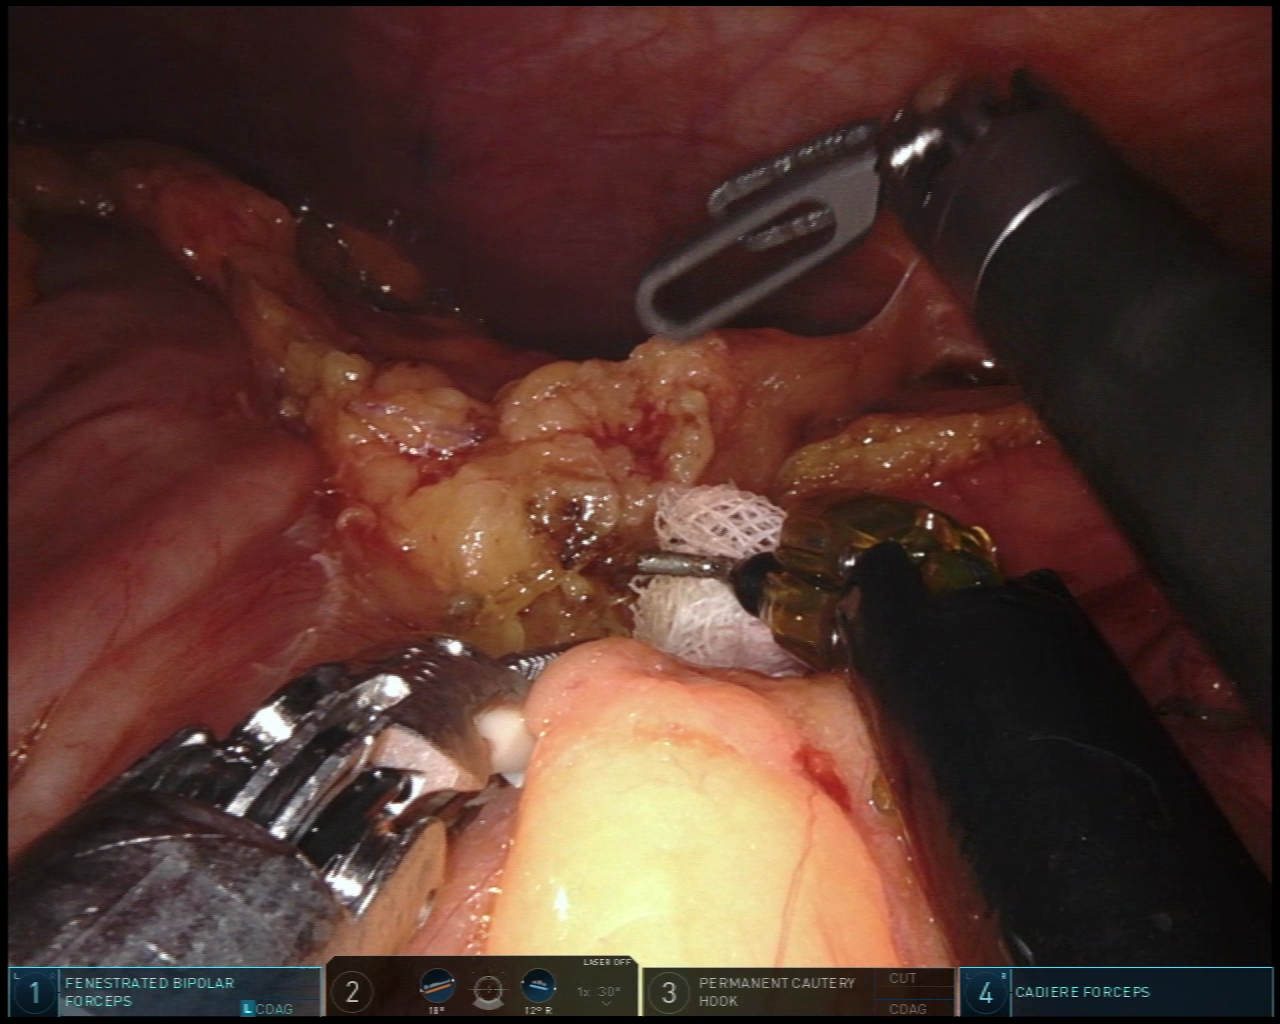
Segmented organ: spleen
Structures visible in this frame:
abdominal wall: yes
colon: yes
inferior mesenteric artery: no
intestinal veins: no
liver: no
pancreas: no
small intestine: no
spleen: yes
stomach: no
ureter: no
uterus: no
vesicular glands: no